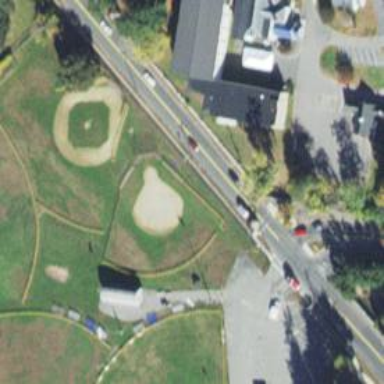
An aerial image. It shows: Baseball pitch for leisure land activities.